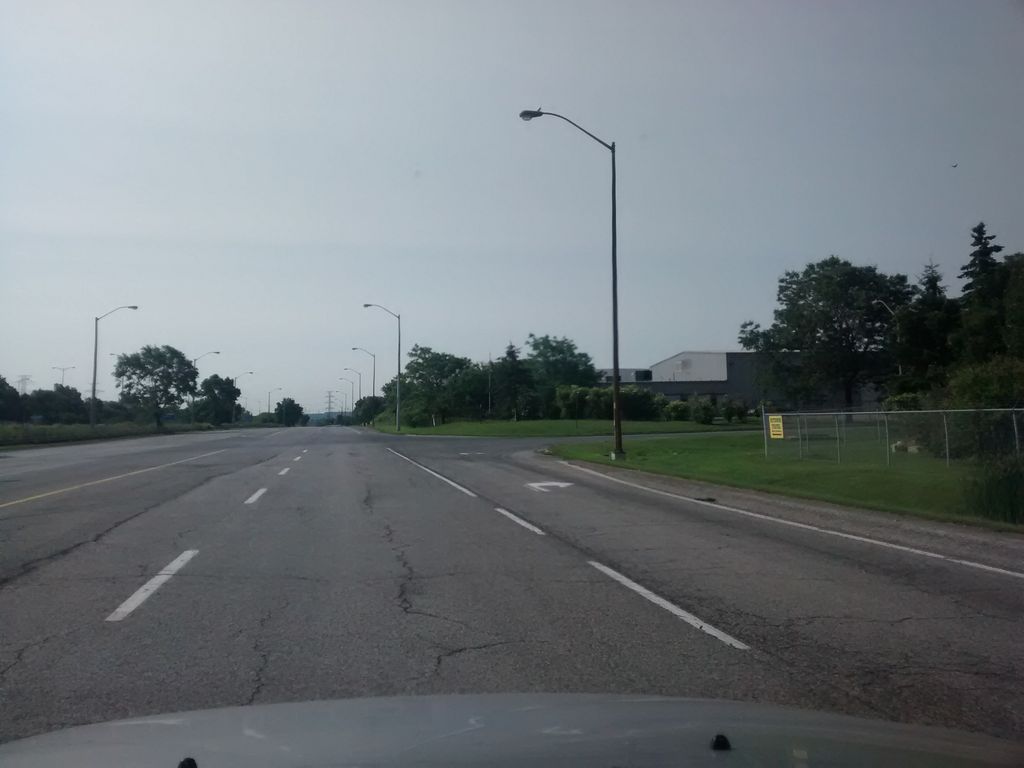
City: hamilton